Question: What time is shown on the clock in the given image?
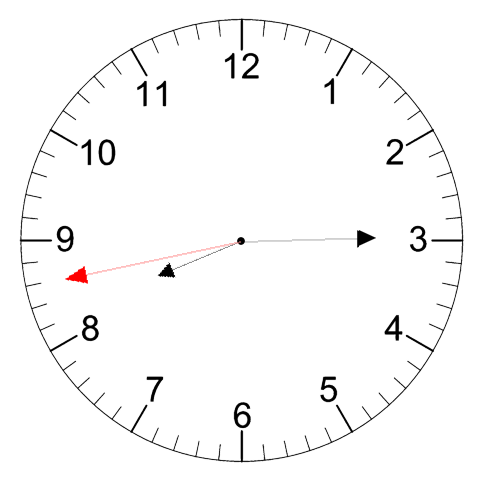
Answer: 08:14:43